Field crop: maize
Growth stage: 2
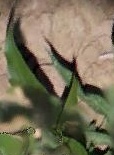
Species: maize